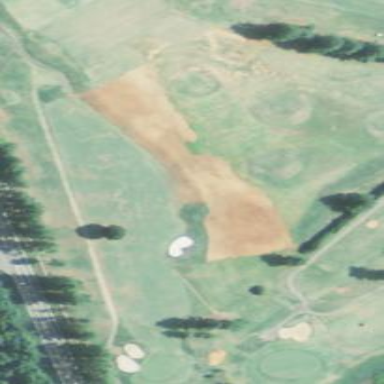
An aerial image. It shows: Grassy area designated for driving range golf.